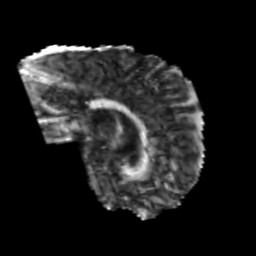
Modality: FA
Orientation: sagittal
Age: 25
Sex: male
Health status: healthy
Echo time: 0.074 s